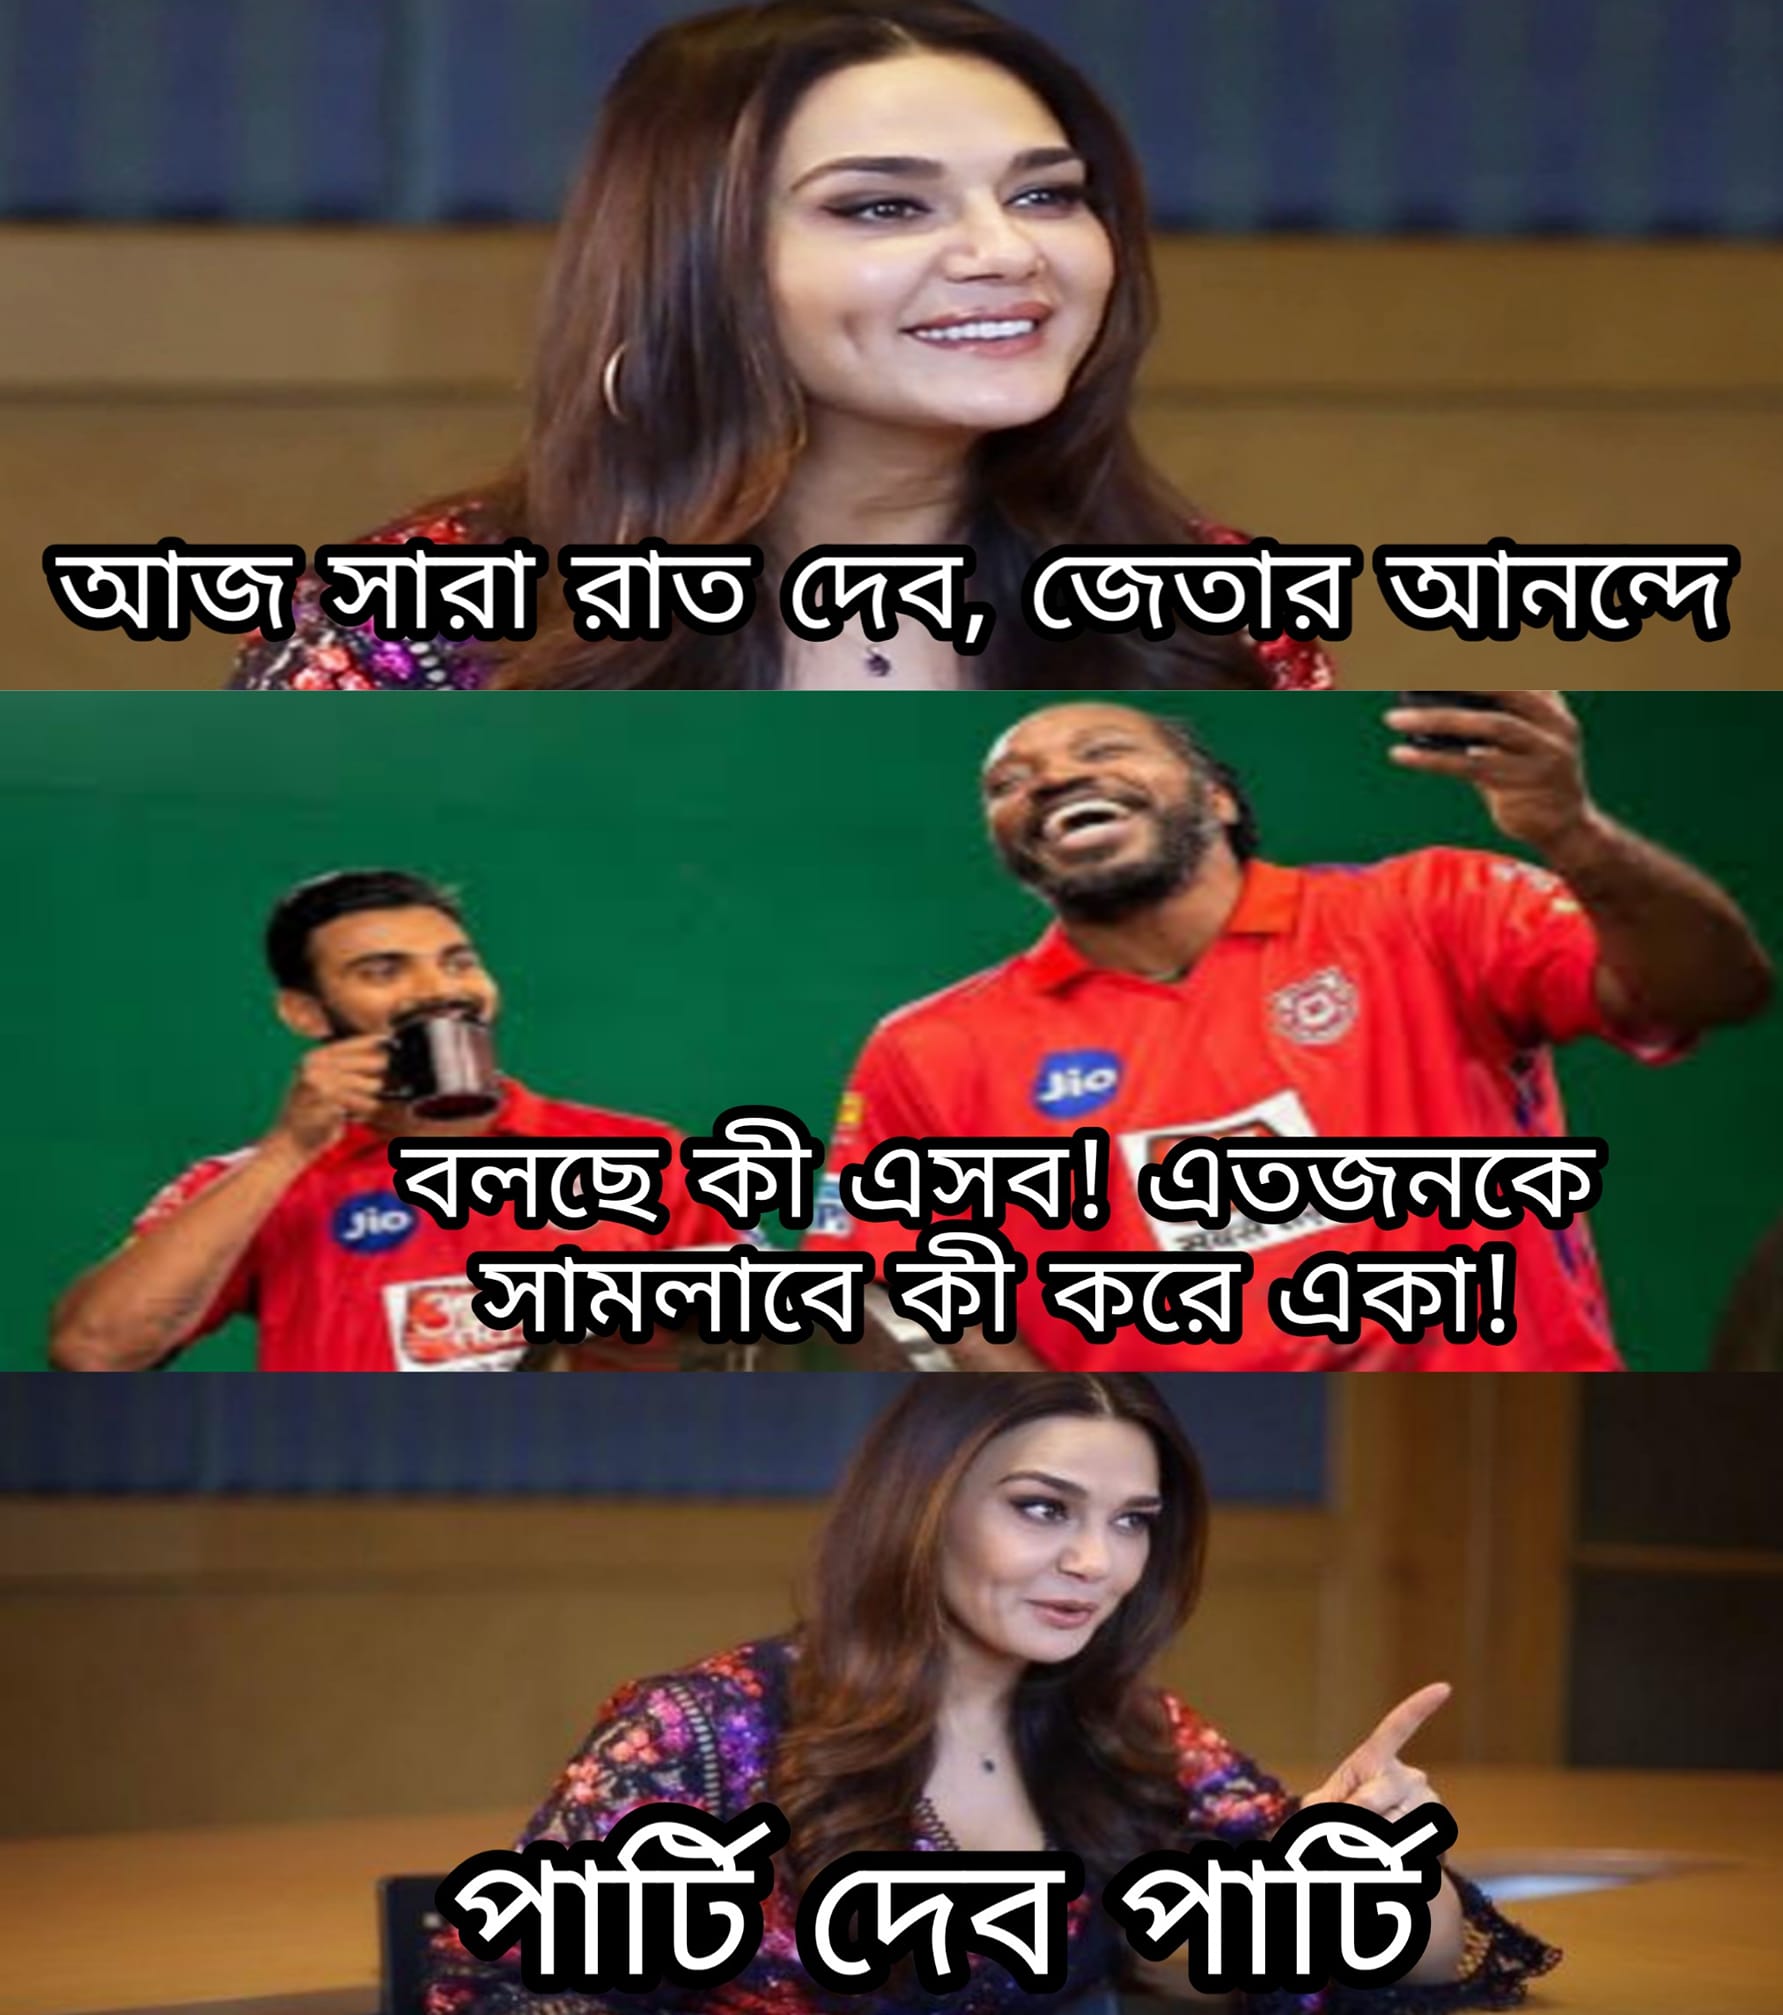
Caption: আজ সারা রাত দেব, জেতার আনন্দ   বলছে কী এসব ! এতজনকে সামলাবে কী করে একা !   পার্টি দেব পার্টি
Label: hate